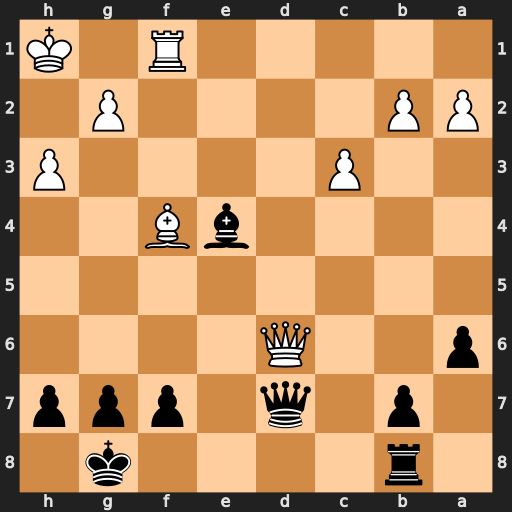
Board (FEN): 1r4k1/1p1q1ppp/p2Q4/8/4bB2/2P4P/PP4P1/5R1K
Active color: b
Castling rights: -
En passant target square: -
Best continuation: Qxh3+ Kg1 Qxg2#